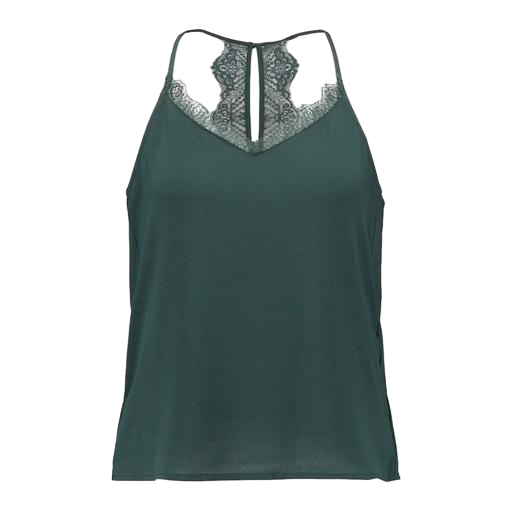
green cami, green camisole top, green women's cami, white background